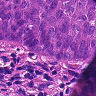
Metastatic tissue present: yes